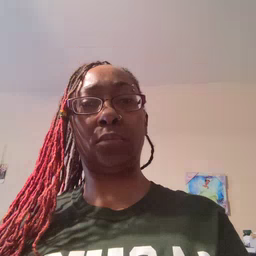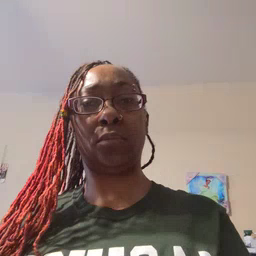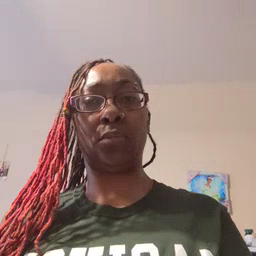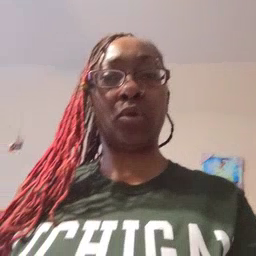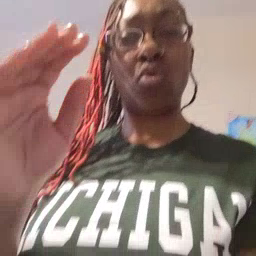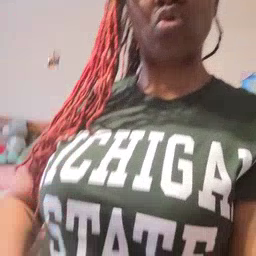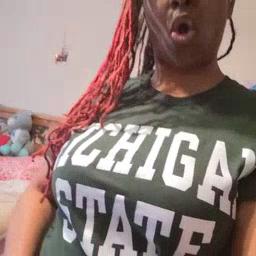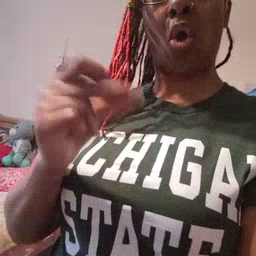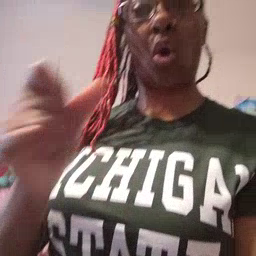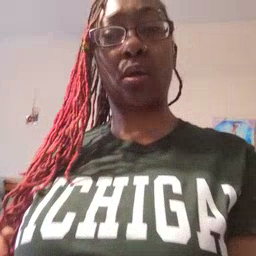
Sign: dog